RGB frame:
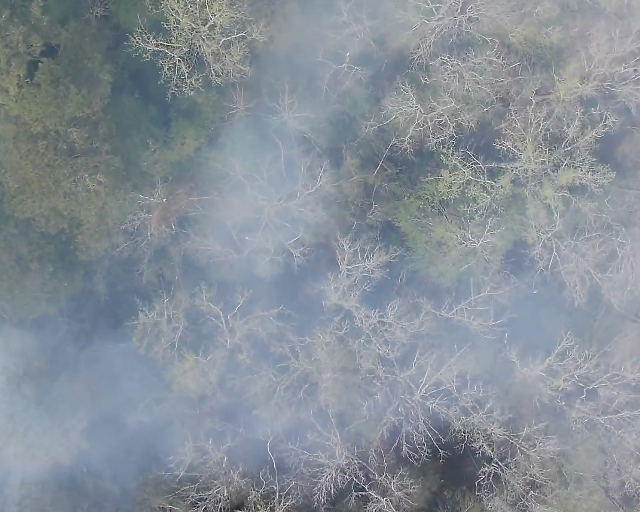
Thermal frame:
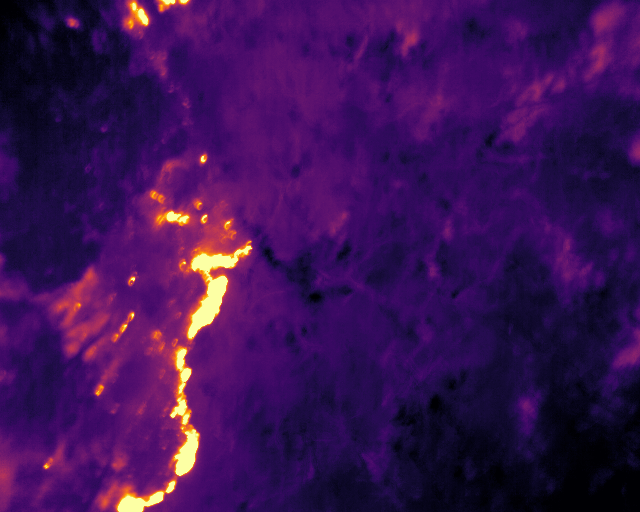
Captured: 2026-02-26 03:44:28
Pixels at or above 80 °C: 1048 (fraction of frame: 0.003198)